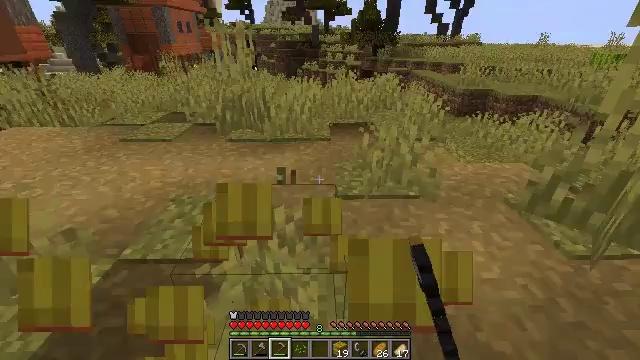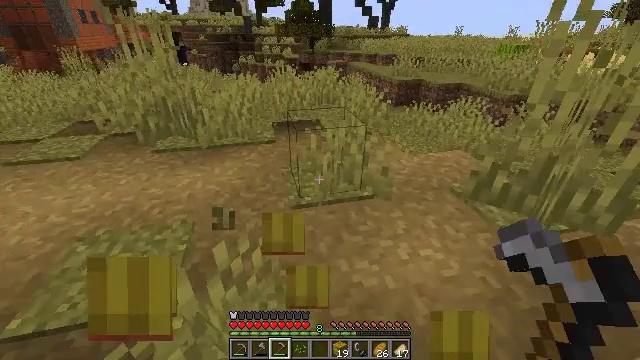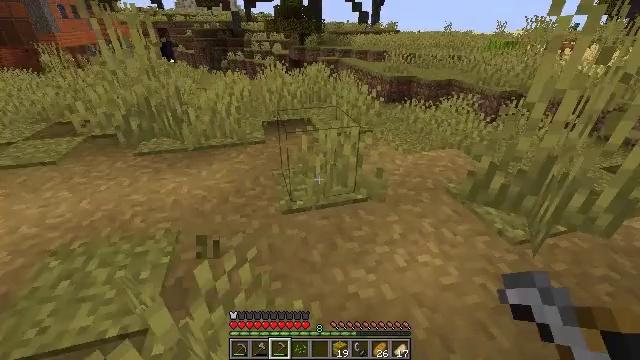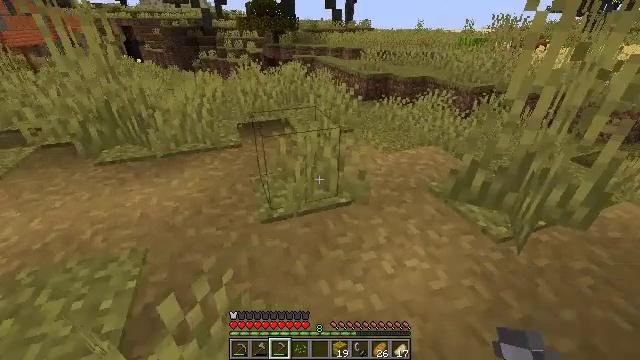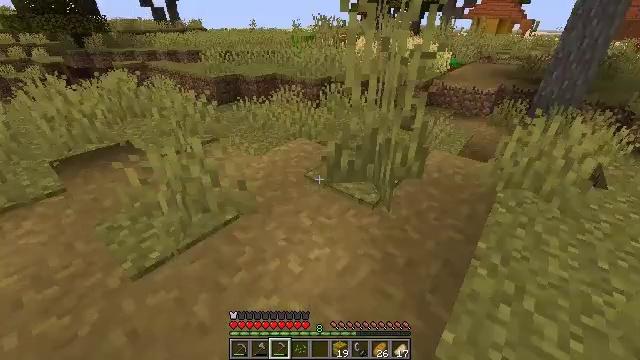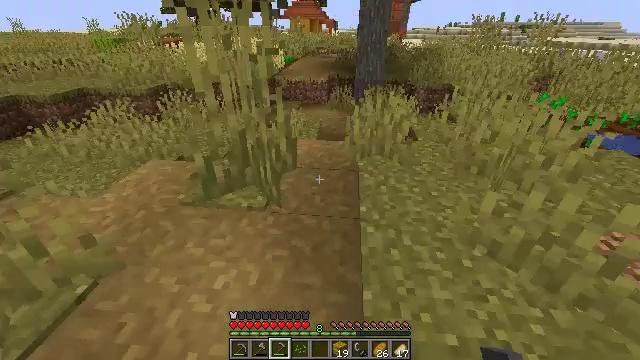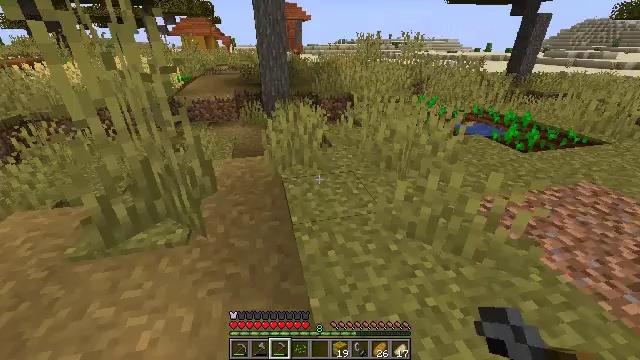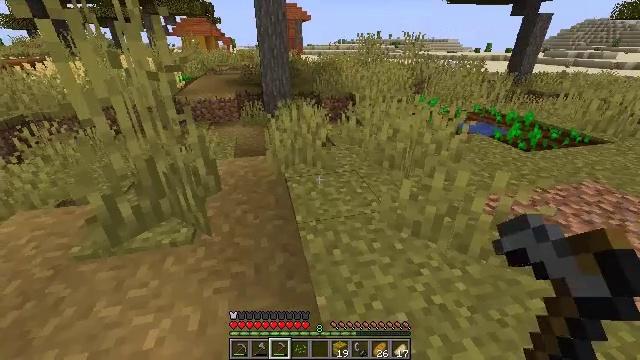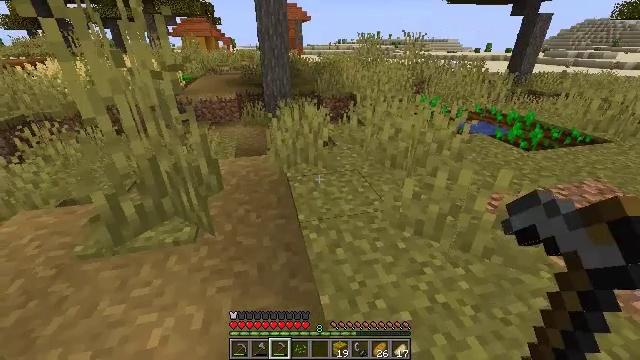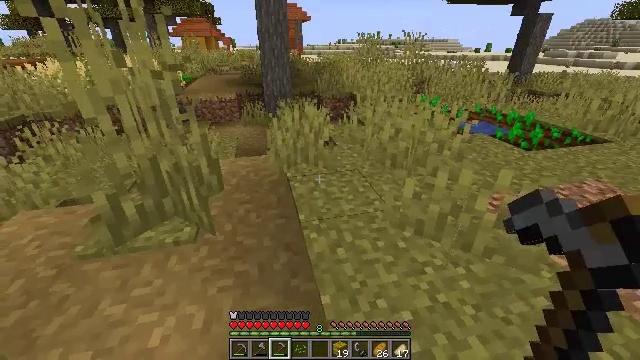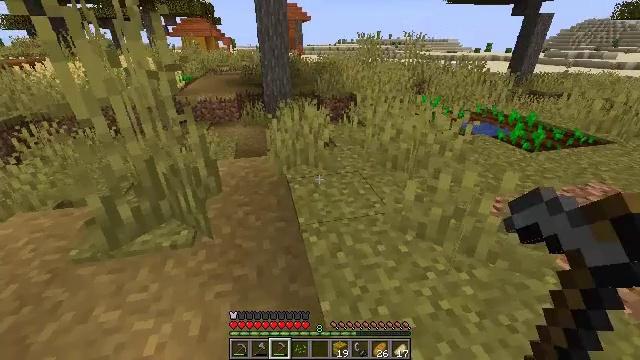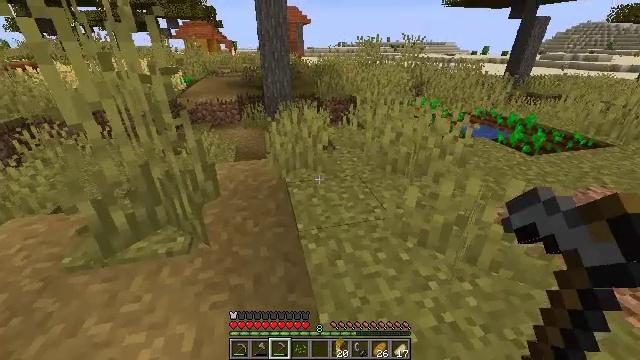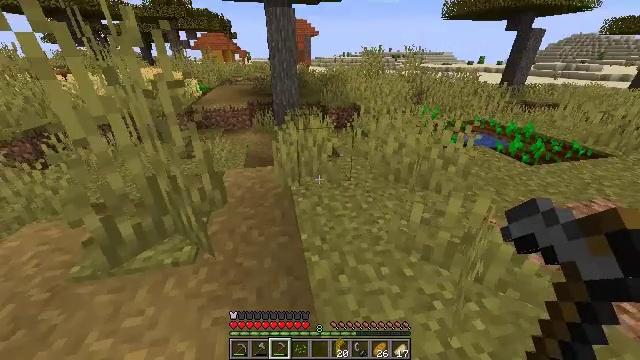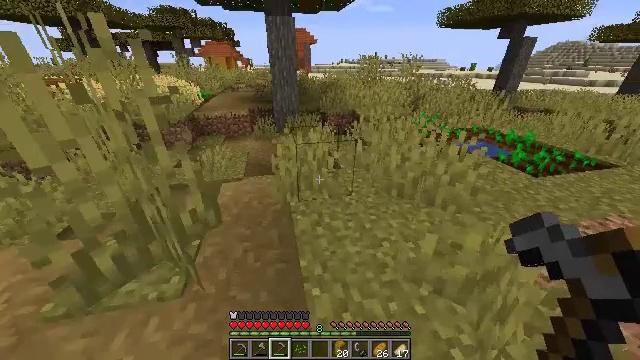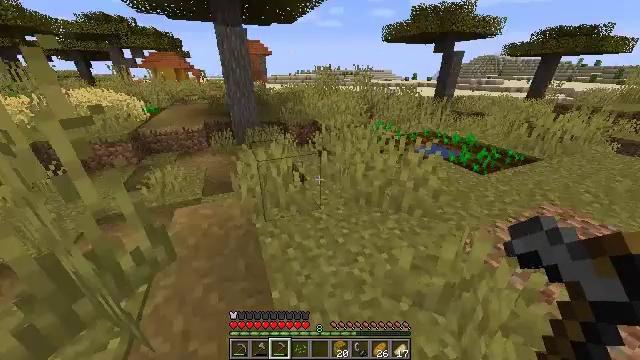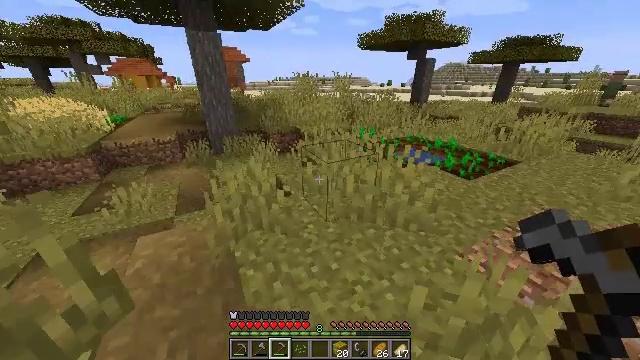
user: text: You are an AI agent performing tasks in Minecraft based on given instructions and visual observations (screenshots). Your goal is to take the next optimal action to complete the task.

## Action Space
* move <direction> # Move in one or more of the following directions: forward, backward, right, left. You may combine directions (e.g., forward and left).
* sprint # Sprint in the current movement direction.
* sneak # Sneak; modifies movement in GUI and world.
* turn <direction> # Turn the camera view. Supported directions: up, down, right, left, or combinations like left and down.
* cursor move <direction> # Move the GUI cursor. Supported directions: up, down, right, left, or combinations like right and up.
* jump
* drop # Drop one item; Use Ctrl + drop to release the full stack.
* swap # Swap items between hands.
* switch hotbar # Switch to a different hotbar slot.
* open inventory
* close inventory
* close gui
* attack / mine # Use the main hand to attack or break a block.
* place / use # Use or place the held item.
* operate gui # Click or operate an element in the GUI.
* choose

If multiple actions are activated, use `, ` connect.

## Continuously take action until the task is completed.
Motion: motion action
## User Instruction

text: Collect wheat crops.
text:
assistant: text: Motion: move forward, turn right and down
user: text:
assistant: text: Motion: move forward, turn right
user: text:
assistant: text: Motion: move forward, turn right
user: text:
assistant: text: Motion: turn right
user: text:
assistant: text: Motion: turn right
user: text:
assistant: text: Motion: turn right and up
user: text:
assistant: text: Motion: no_op
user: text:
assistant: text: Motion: no_op
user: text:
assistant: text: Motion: sprint
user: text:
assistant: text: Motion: move forward, sprint
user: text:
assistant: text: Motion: move forward, sprint
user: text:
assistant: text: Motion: move forward, sprint, turn left
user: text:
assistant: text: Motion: move forward, sprint
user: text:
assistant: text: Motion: move forward, sprint, turn right and up
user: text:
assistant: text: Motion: move forward, sprint, turn right and up
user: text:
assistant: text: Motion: move forward, sprint, turn right
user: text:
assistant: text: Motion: move forward, sprint, turn right and up
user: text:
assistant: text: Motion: move forward, sprint, turn right
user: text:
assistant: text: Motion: move forward, sprint, turn right
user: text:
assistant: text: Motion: move forward, sprint
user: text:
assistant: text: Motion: move forward, sprint
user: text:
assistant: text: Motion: move forward, sprint
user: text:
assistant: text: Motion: move forward, sprint
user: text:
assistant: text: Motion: move forward, sprint
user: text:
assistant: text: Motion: move forward, sprint
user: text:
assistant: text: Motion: move forward, sprint
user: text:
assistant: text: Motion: move forward, sprint, turn right and down
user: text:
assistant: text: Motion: move forward, sprint, turn right
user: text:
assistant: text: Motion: move forward and move left, sprint
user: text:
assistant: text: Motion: move forward and move left, sprint, turn left